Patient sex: F
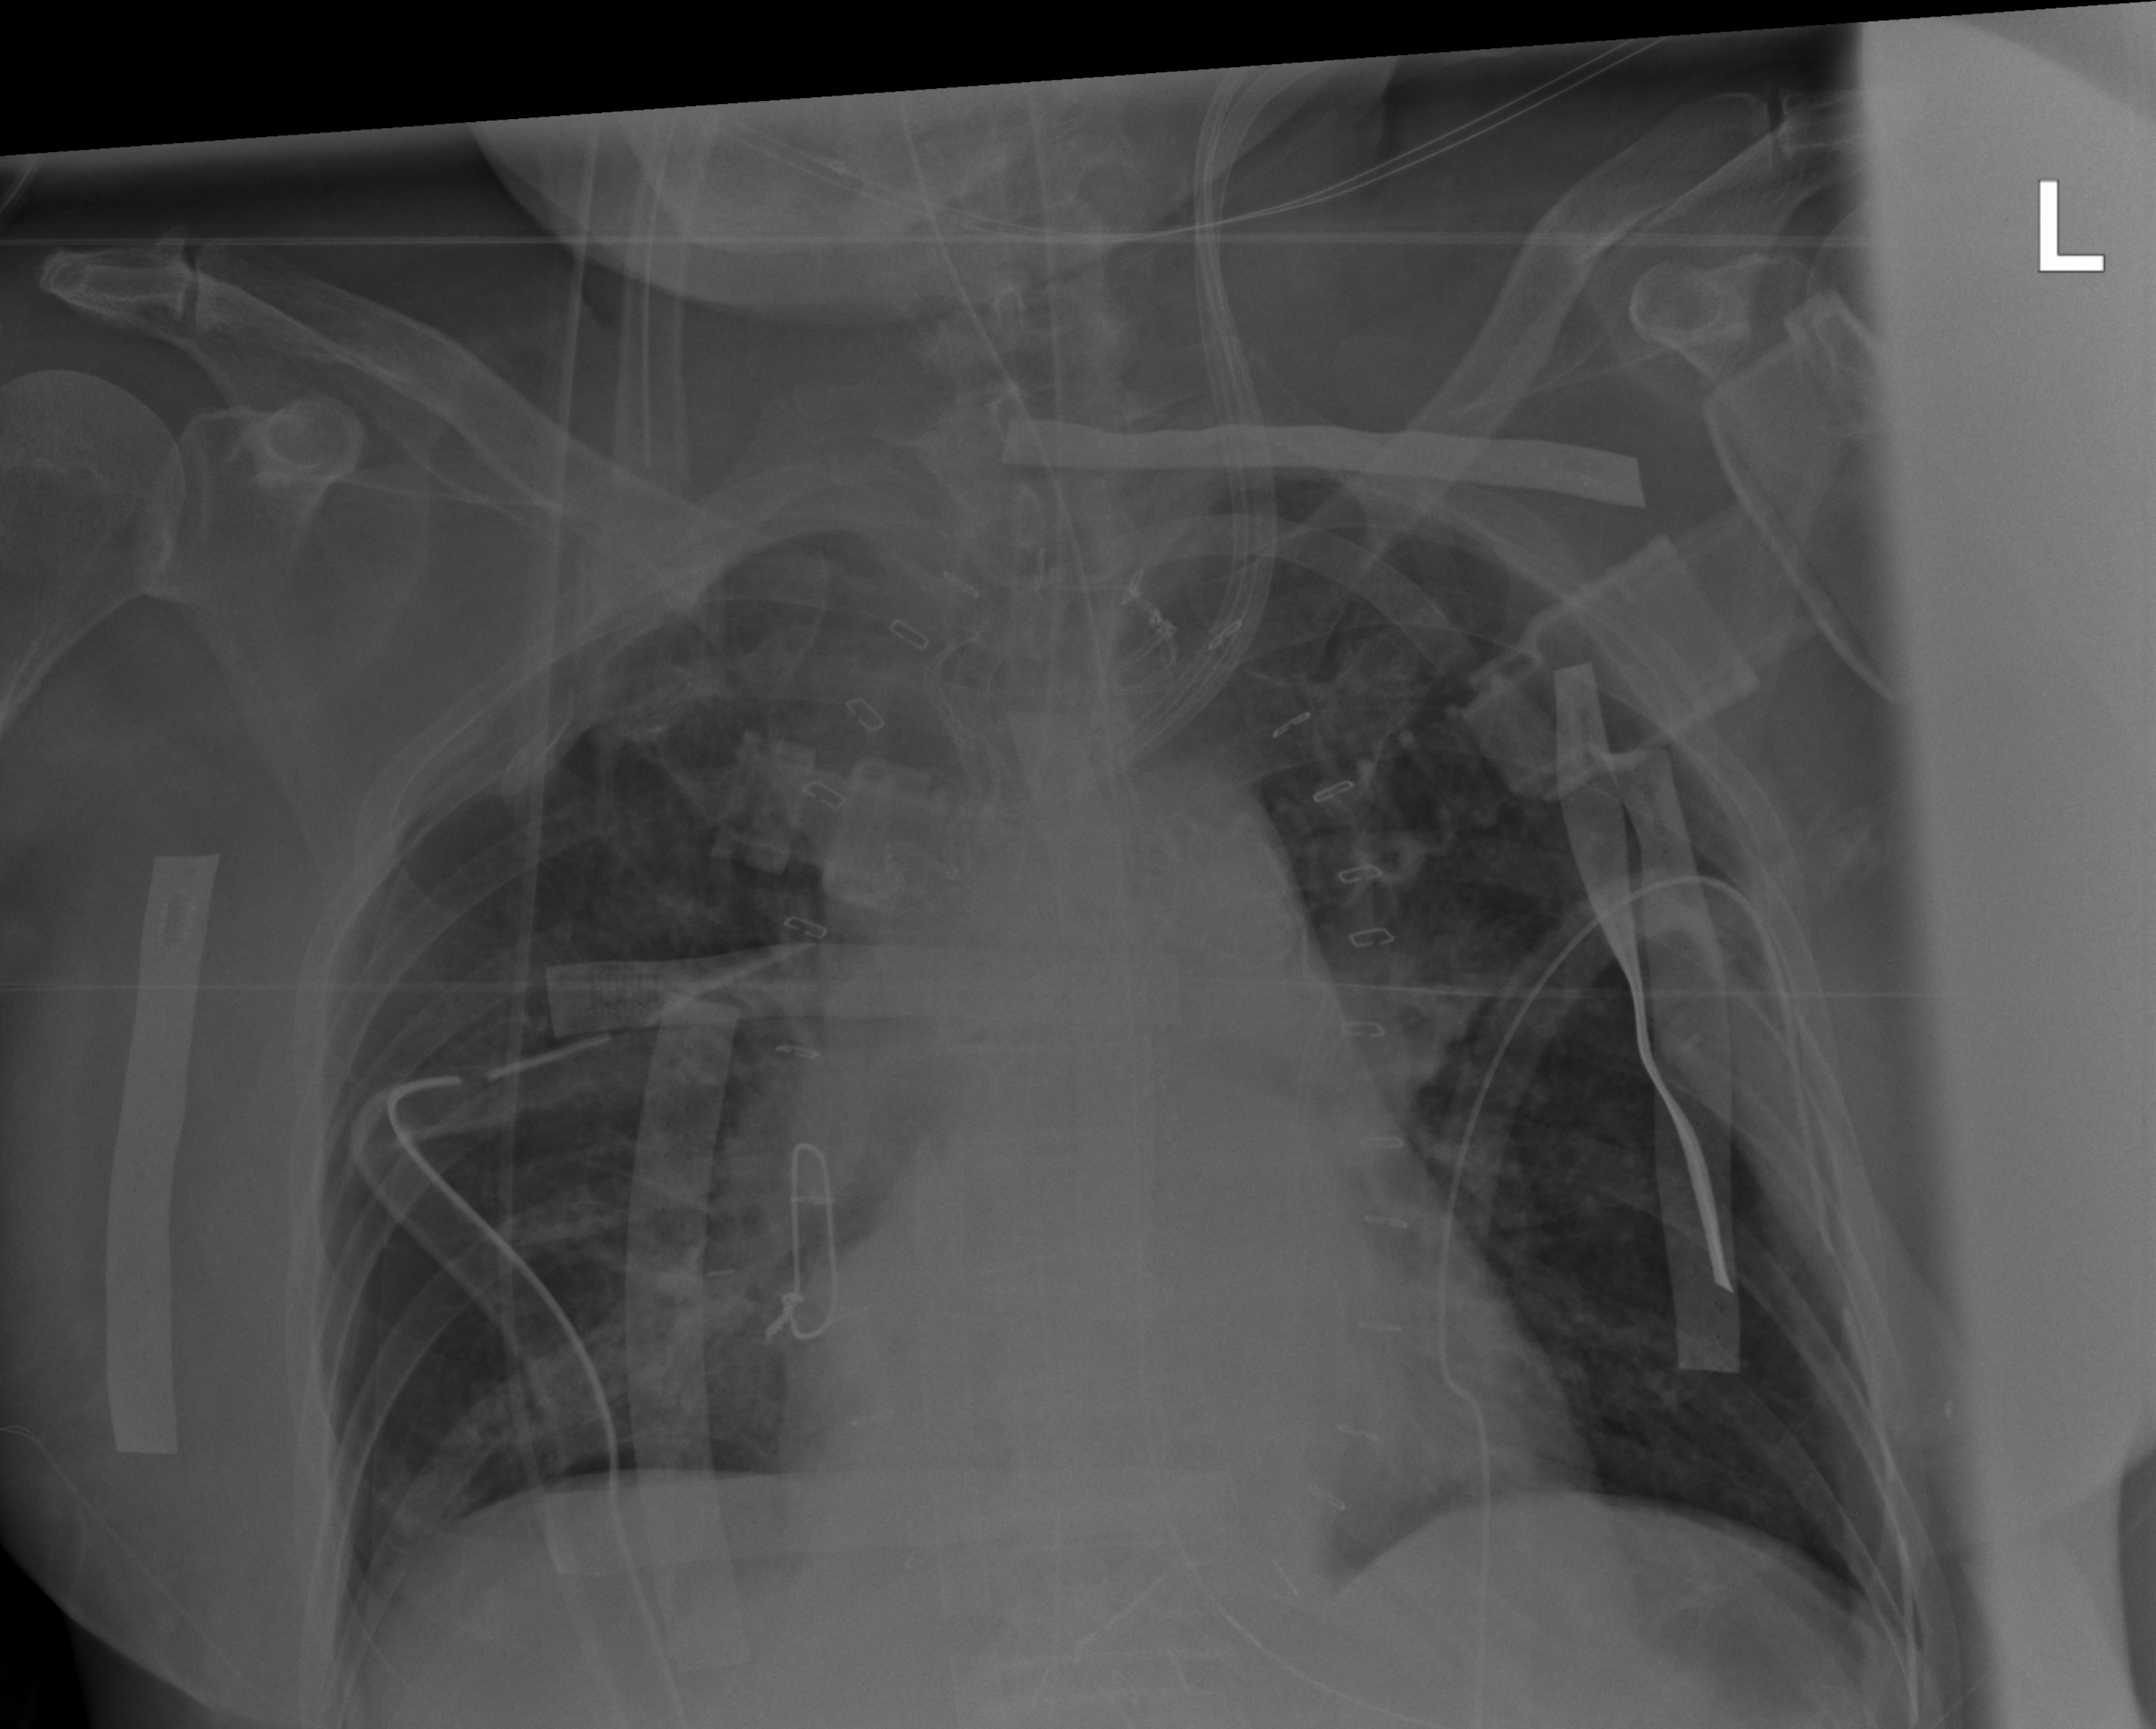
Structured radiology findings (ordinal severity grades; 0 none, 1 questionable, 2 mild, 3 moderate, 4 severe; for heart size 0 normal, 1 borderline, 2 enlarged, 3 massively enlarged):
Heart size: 2
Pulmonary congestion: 1
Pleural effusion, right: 0
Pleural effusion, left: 0
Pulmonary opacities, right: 2
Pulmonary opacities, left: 0
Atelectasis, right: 0
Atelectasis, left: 0